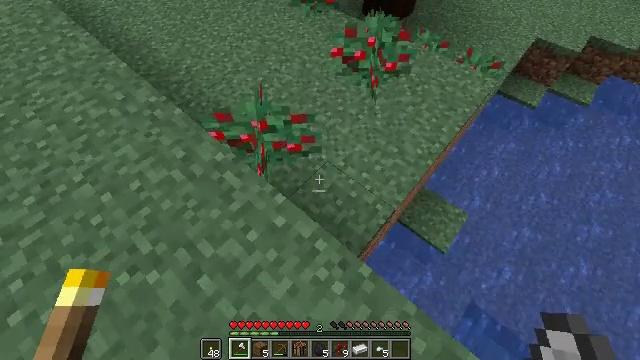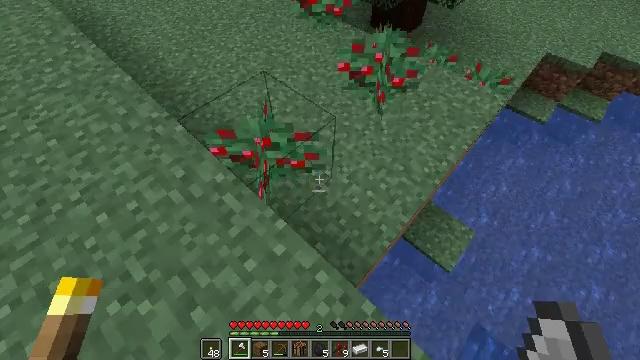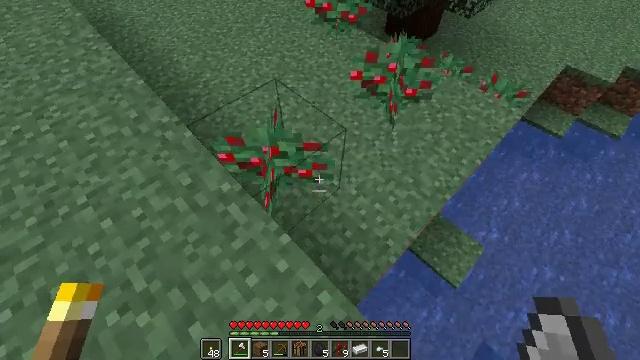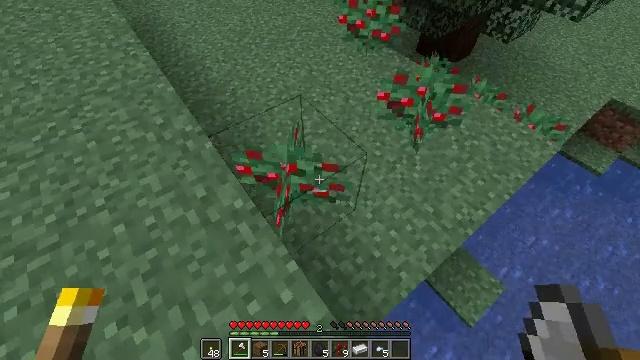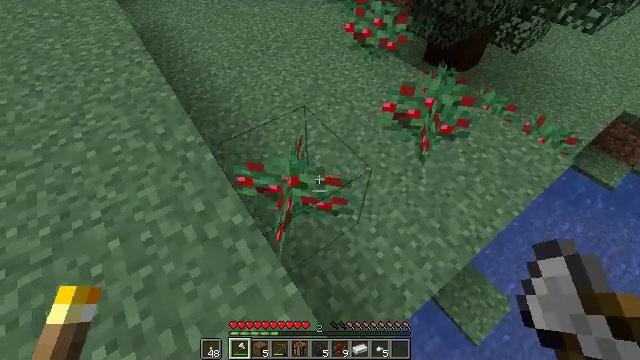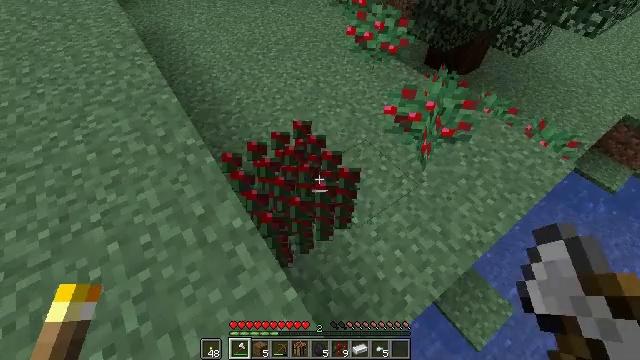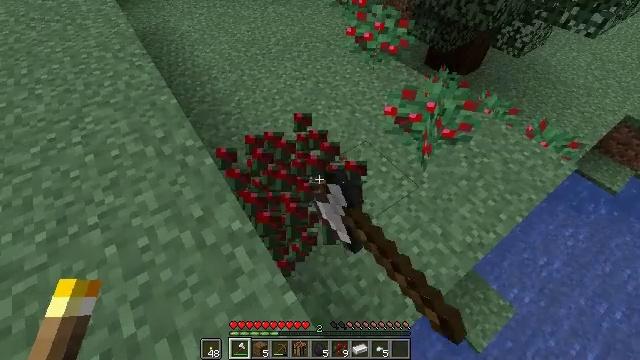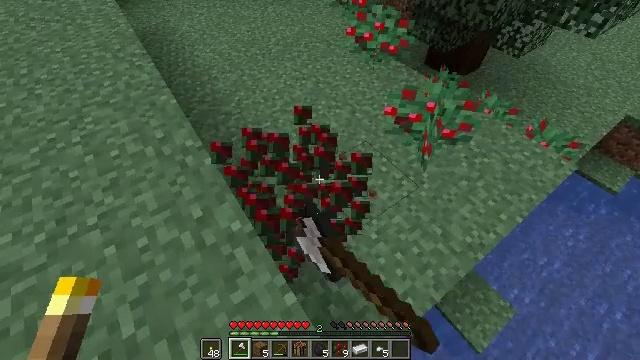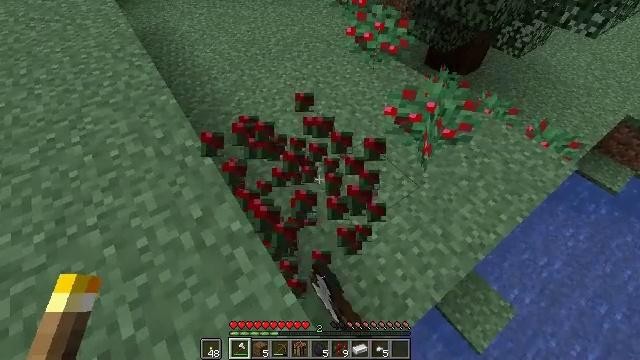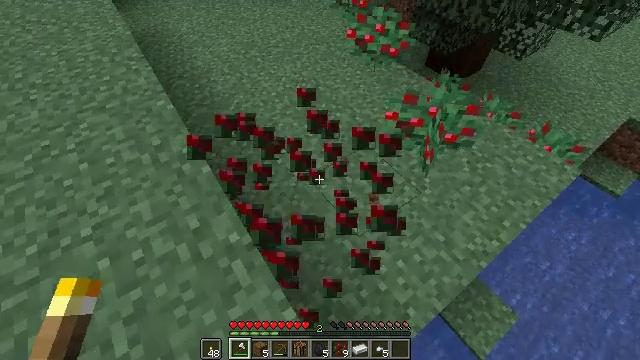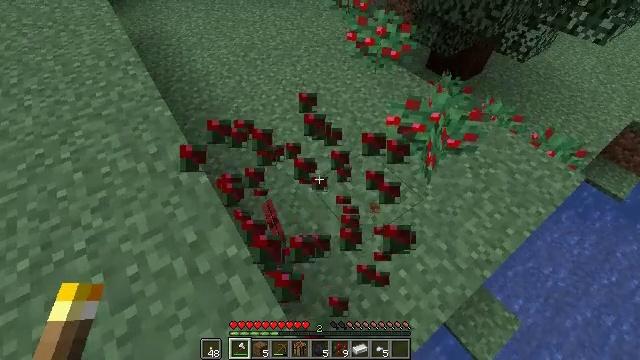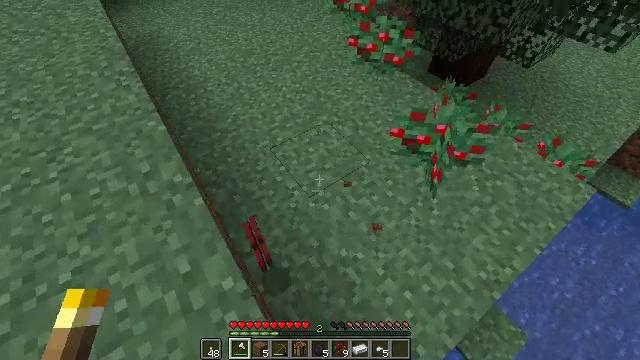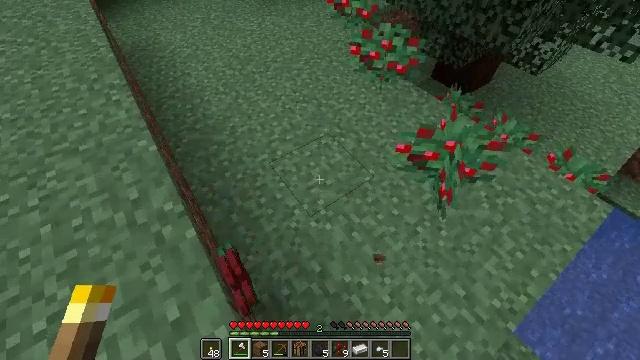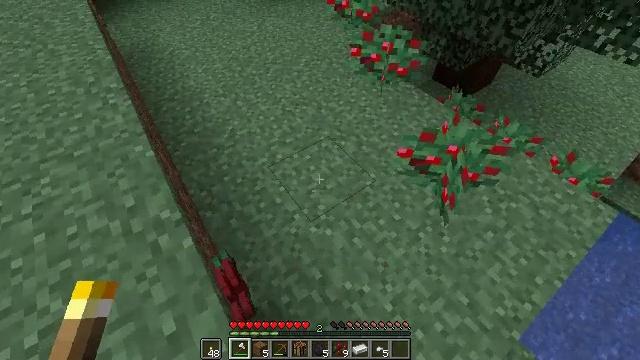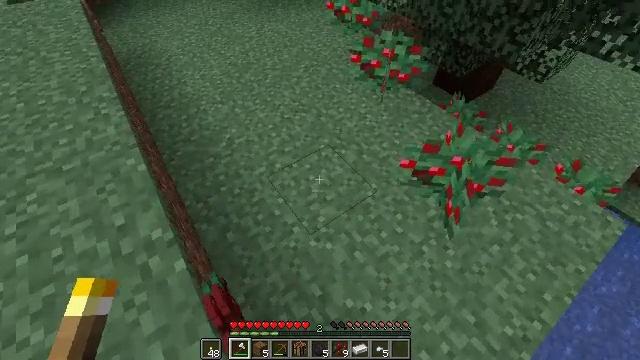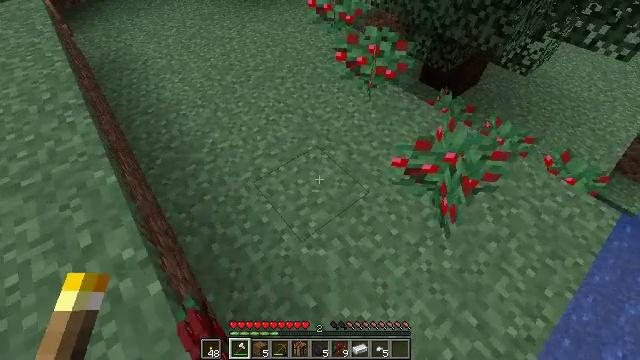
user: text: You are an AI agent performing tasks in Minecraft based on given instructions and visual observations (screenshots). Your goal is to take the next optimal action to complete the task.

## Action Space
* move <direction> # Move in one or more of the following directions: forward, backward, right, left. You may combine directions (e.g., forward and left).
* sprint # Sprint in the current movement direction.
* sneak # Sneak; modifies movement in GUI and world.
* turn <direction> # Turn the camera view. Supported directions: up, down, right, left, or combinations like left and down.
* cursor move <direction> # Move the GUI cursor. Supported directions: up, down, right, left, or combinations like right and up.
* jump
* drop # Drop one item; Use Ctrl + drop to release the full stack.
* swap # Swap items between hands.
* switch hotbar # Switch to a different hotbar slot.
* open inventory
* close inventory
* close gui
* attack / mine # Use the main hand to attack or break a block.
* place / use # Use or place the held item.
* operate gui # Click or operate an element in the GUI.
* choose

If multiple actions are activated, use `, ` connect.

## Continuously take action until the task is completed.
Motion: motion action
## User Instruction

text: Harvest sweet berries by mining the bush.
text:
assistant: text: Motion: move forward, turn left and up
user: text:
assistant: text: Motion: move forward, turn left
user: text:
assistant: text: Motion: turn left and up
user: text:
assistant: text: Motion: turn left
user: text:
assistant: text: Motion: attack / mine
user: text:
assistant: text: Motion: attack / mine
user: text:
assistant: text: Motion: attack / mine
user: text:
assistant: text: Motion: no_op
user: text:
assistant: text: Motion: move forward
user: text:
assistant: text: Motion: move forward
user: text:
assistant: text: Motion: move forward
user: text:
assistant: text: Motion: move forward
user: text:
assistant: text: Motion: move forward
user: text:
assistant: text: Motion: no_op
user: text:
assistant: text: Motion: turn right
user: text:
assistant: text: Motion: turn right
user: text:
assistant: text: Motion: turn right
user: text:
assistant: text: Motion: turn right and up
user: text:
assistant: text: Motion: turn right
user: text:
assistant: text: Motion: turn right and up
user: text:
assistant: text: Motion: turn right and up
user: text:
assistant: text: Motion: turn right and up
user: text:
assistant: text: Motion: turn right and up
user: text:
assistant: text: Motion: turn right and up
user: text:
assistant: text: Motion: move forward, turn up, attack / mine
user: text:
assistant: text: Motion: move forward, attack / mine
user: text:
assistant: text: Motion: move forward
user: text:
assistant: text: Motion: move forward
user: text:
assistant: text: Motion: move forward, turn left and down
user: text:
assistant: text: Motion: move forward, turn down